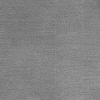
Atmospheric dust classification: dusty